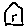
Label: house